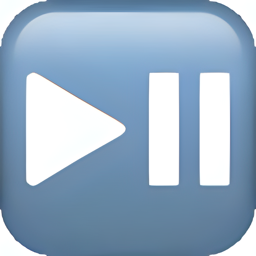
Name: black right pointing triangle with double vertical bar
Emoji: ⏯
Group: Symbols
Sub-group: av-symbol